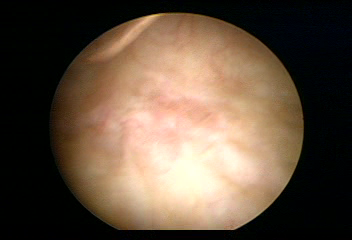
Modality: WLC
Class: Normal mucosa
Bladder cancer association: No